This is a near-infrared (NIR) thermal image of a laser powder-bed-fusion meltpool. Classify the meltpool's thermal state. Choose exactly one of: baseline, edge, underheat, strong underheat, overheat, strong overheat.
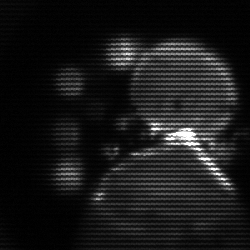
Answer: baseline